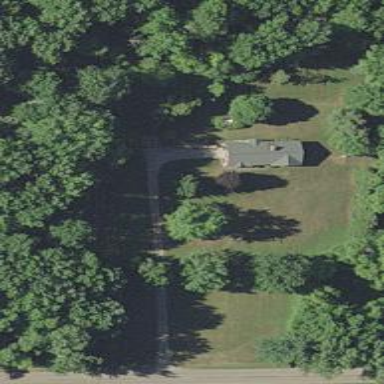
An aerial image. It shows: Driveway leading to service road.